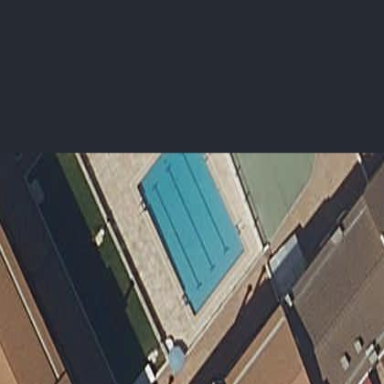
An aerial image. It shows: Swimming pool located in leisure land.